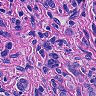
Metastatic tissue present: yes